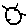
Label: sun